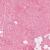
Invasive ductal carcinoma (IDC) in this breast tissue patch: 0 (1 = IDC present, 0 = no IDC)